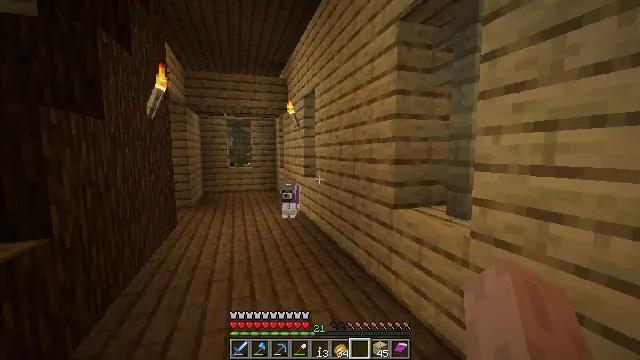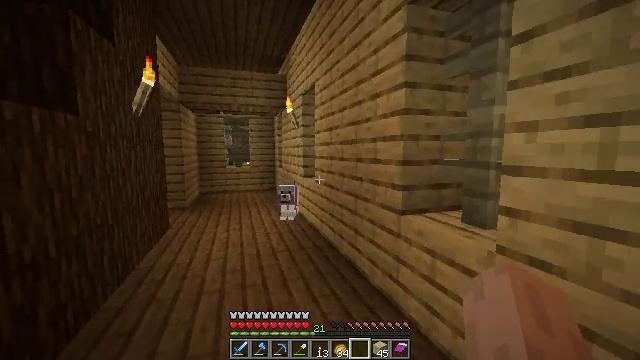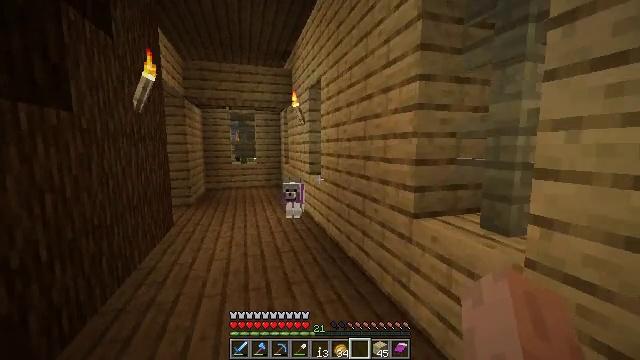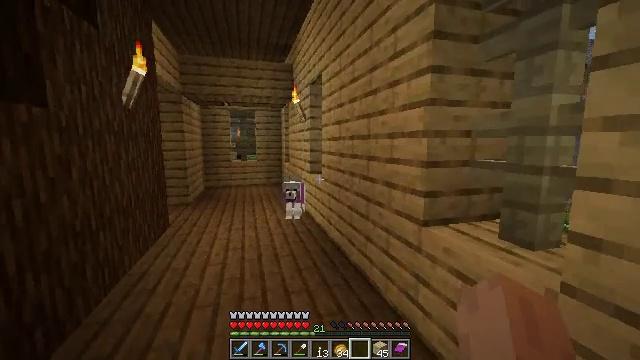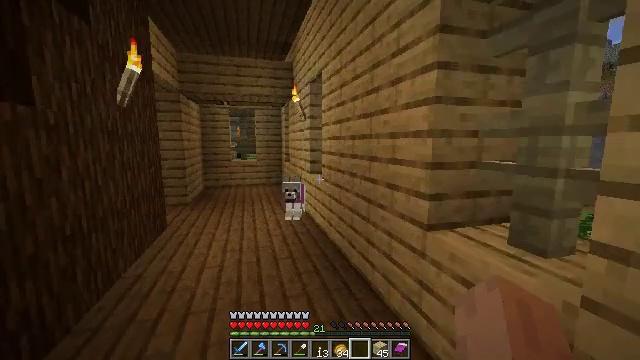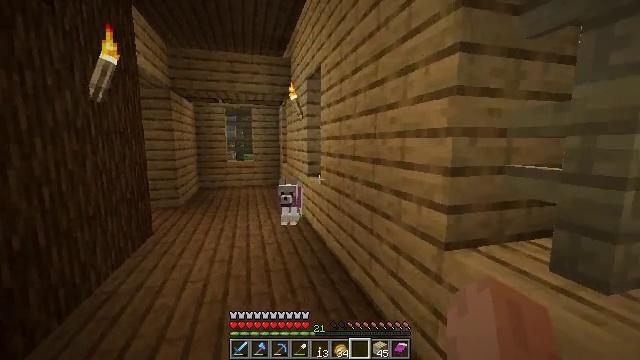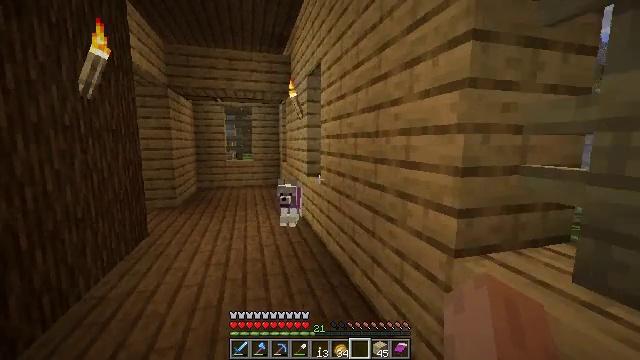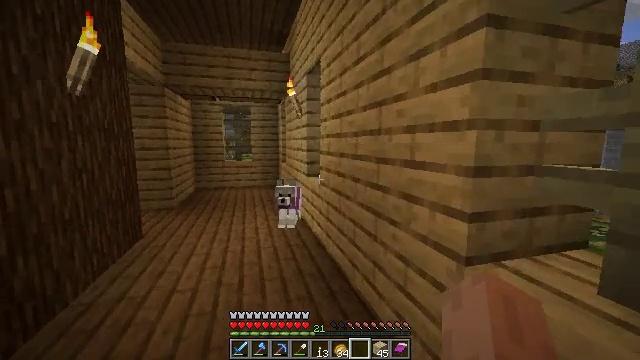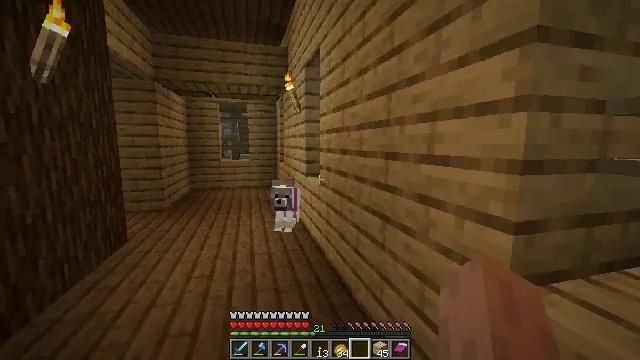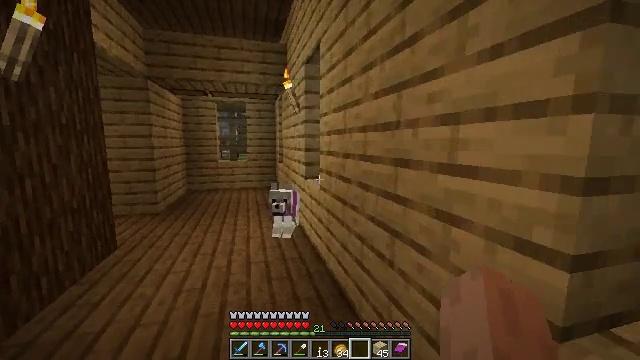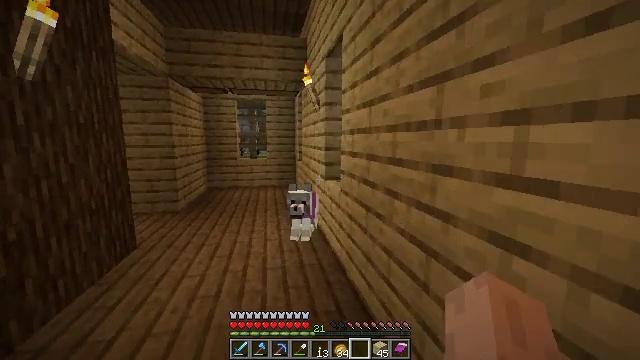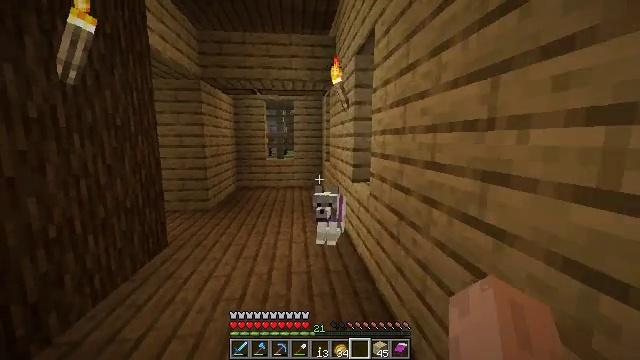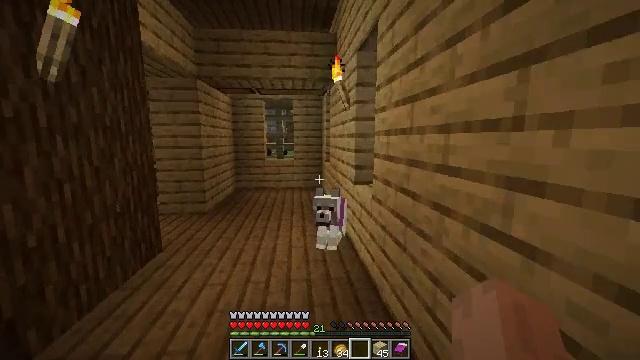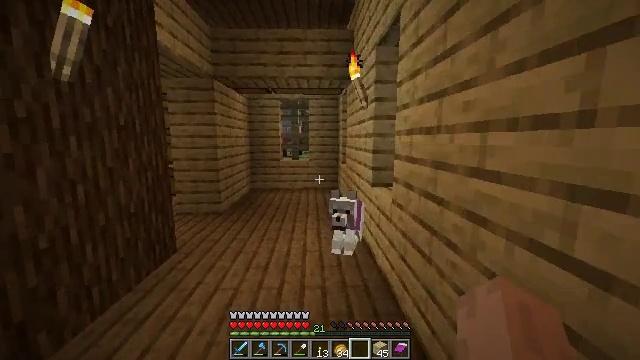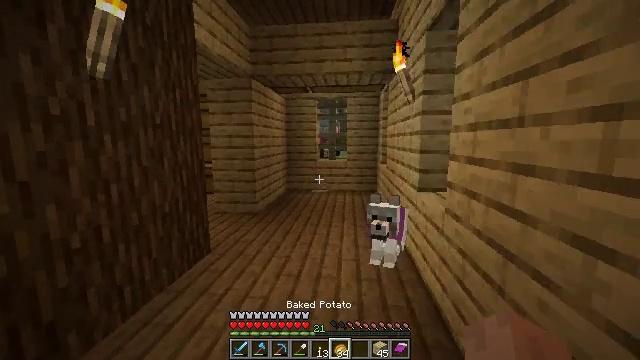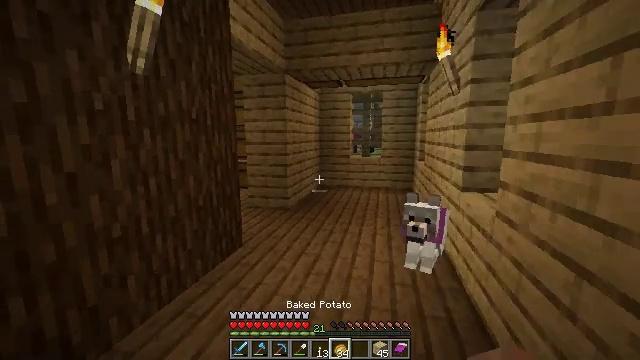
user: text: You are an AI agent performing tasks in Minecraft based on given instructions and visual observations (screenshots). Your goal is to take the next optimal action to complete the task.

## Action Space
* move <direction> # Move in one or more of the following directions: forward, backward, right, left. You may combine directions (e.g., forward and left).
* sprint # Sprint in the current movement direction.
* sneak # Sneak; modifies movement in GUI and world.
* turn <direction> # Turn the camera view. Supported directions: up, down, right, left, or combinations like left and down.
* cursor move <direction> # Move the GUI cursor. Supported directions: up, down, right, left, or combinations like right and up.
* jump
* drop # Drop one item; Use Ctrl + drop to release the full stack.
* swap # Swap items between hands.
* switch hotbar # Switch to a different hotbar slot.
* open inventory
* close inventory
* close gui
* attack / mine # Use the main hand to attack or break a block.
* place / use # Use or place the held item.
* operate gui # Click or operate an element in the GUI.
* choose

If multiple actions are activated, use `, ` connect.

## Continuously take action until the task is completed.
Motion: motion action
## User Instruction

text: Craft a lead.
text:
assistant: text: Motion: move forward
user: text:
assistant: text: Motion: move forward, turn left
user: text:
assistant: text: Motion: move forward
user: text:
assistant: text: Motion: move forward
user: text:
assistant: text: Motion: move forward
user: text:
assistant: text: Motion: move forward
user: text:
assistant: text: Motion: move forward
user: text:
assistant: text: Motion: move forward
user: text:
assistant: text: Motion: move forward
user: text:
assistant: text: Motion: move forward, turn left
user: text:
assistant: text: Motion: move forward, turn left
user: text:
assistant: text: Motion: move forward
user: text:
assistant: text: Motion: move forward, turn left
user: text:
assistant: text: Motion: move forward, turn left
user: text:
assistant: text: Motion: move forward, turn left
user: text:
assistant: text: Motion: move forward, turn left
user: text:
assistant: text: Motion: move forward, turn left
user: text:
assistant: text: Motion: move forward
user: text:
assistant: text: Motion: move forward
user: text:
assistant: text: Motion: move forward
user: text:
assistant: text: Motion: move forward
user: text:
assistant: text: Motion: move forward
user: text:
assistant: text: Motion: move forward
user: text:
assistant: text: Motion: move forward
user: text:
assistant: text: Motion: move forward
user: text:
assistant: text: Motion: move forward
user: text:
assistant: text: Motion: move forward, turn left
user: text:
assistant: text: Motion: move forward, turn left
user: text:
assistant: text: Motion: move forward
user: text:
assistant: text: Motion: move forward